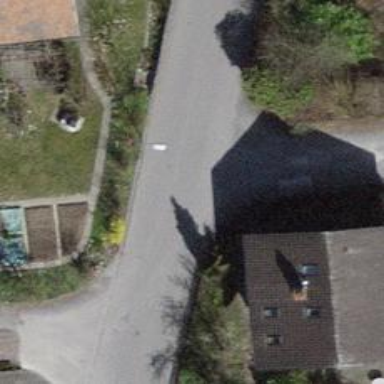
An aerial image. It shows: Residential road with fine gravel surface.